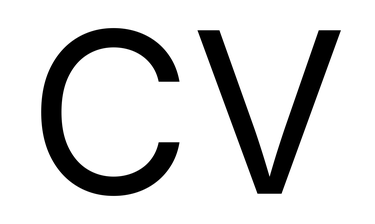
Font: Inter_Regular